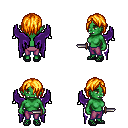
a pixel art fantasy rpg character, female body template, orc, green skin, purple wings, magenta pants, light blonde bangs hairstyle, ghillies, dagger, four views (front, back, left, right), 2x2 character sprite sheet, small pixel art, hard edges, no anti-aliasing